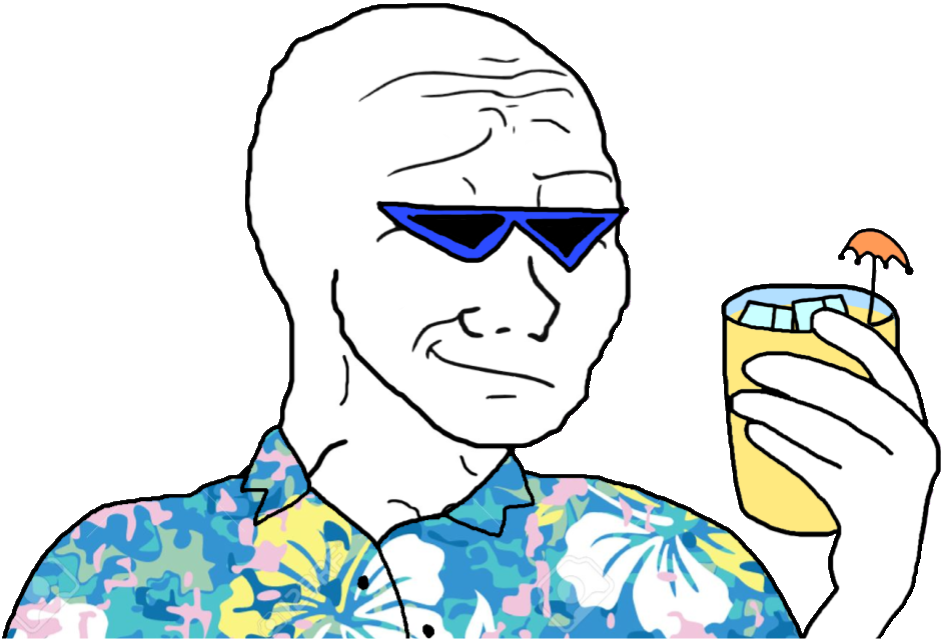
Label: 5_Smugjak